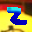
Label: 2